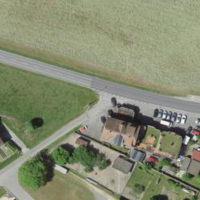
EUNIS habitat code: 54
Species observed at this site:
Acer pseudoplatanus